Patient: sex M, age 21
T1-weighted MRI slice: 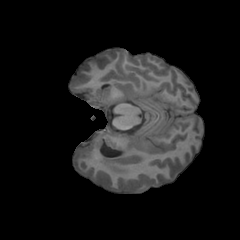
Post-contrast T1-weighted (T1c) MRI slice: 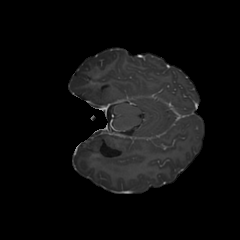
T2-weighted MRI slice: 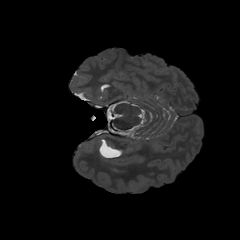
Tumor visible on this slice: no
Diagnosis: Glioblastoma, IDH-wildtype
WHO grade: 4